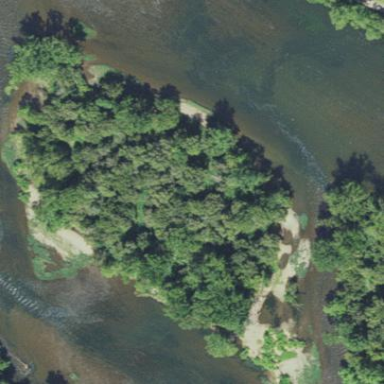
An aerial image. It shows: Islet covered with woodland.